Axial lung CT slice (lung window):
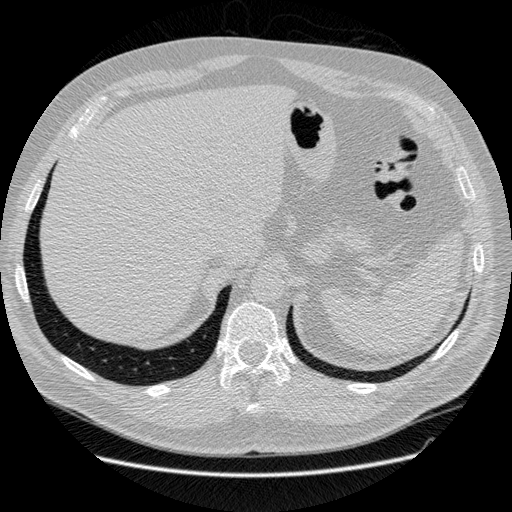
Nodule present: no